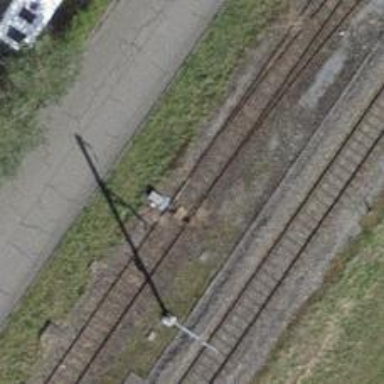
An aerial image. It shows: Railway switch.